Aerial crown-view tile of a tropical tree (Barro Colorado Island, Panama), acquired 20241112:
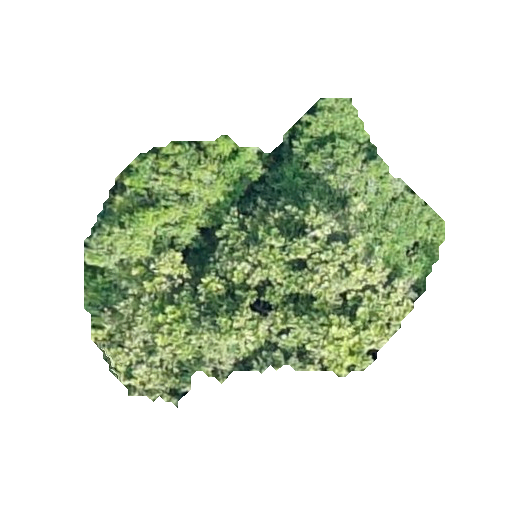
Species: Anacardium excelsum
GBIF accepted scientific name: Anacardium excelsum
Crown area: 115.761 m²